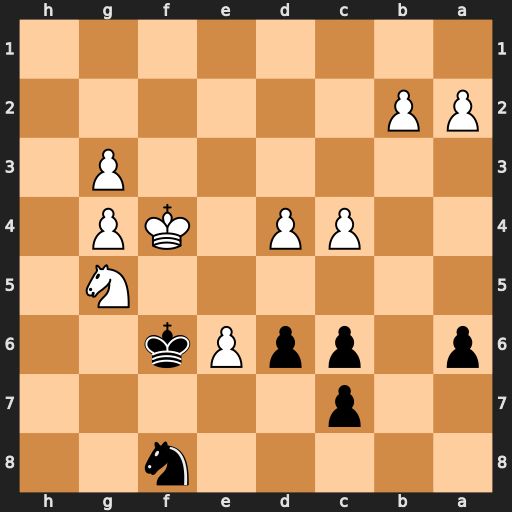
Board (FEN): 5n2/2p5/p1ppPk2/6N1/2PP1KP1/6P1/PP6/8
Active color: b
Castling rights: -
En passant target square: -
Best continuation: Ng6+ Ke4 Kxg5